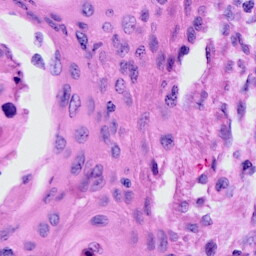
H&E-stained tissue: Cervix